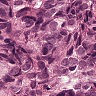
Metastatic tissue present: yes